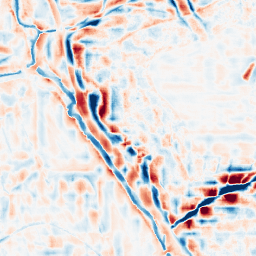
Category: wavelet
Decomposition family: wavelet_reverse_biorthogonal
Decomposition parameters: wavelet: rbio4.4
level: 4
Upsampling method: quintic
Upsampling parameters: scale: 2
Upsampling scale: 2